Question: I'm trying to build a table with cells that list an array in UILabels. So each cell will have its size and amount of labels determined by the number of objects in that array. However, I'm running into an issue where the content is initially input correctly, but then as the table cells get recycled during the scroll, the content doesn't clear.

Here's my entire implementation. If someone could please give me an explanation as to how I can prevent the labels from being retained during the recycling process I'd really appreciate it. Thank you.
ViewController.h
'''
#import <UIKit/UIKit.h>
@interface ViewController : UIViewController <UITableViewDataSource, UITableViewDelegate> {
UITableView *tableView;
}
@end
'''
ViewController.m
'''
#import "ViewController.h"
#import "CustomCell.h"
@interface ViewController () {
NSArray *myTableArray;
}
@end
@implementation ViewController
- (void)viewDidLoad
{
[super viewDidLoad];
// Set up View
self.view = [[UIView alloc] initWithFrame: [UIScreen mainScreen].applicationFrame];
self.view.backgroundColor = [UIColor whiteColor];
self.view.clipsToBounds = YES;
self.view.autoresizingMask = UIViewAutoresizingFlexibleWidth | UIViewAutoresizingFlexibleHeight;
// Set up Table
CGRect frame = CGRectMake(0, 0, self.view.frame.size.width, self.view.frame.size.height);
tableView = [[UITableView alloc] initWithFrame:frame style:UITableViewStylePlain];
tableView.backgroundColor = [UIColor clearColor];
tableView.autoresizingMask = UIViewAutoresizingFlexibleWidth | UIViewAutoresizingFlexibleHeight;
tableView.dataSource = self;
tableView.delegate = self;
[tableView registerClass:[CustomCell class] forCellReuseIdentifier:@"CustomCell"];
[self.view addSubview:tableView];
//Set up dummy array for cells (in my actual app I'm pulling from Core Data)
NSArray *cell1 = [[NSArray alloc]initWithObjects:@"Some Text", nil];
NSArray *cell2 = [[NSArray alloc]initWithObjects:@"Different", @"Text", nil];
NSArray *cell3 = [[NSArray alloc]initWithObjects:@"Lorem...", nil];
NSArray *cell4 = [[NSArray alloc]initWithObjects:@"Thanks", @"for your", @"help", nil];
NSArray *cell5 = [[NSArray alloc]initWithObjects:@"A bit more", @"text", nil];
NSArray *cell6 = [[NSArray alloc]initWithObjects:@"Bunch of", @"junk text", nil];
NSArray *cell7 = [[NSArray alloc]initWithObjects:@"So long", @"and thanks", @"for all", @"the fish", nil];
NSArray *cell8 = [[NSArray alloc]initWithObjects:@"Ipsum..", nil];
NSArray *cell9 = [[NSArray alloc]initWithObjects:@"Peter Pan", @"killed", @"The Lost Boys", nil];
NSArray *cell10 = [[NSArray alloc]initWithObjects:@"All Dogs", @"Go to Heaven", @"Disney", nil];
myTableArray = [[NSArray alloc]initWithObjects:cell1, cell2, cell3, cell4, cell5, cell6, cell7, cell8, cell9, cell10, nil];
NSLog(@"%@",myTableArray);
}
- (NSInteger)tableView:(UITableView *)tableView numberOfRowsInSection:(NSInteger)section {
return myTableArray.count;
}
- (CGFloat)tableView:(UITableView *)table heightForRowAtIndexPath:(NSIndexPath *)indexPath {
NSArray *arr = [myTableArray objectAtIndex:indexPath.row];
return 60 * arr.count;
}
- (UITableViewCell*)tableView:(UITableView *)table cellForRowAtIndexPath:(NSIndexPath *)indexPath {
static NSString *cellIdentifier = @"CustomCell";
CustomCell *cell = [tableView dequeueReusableCellWithIdentifier:cellIdentifier forIndexPath:indexPath];
if (!cell)
cell = [[CustomCell alloc]initWithStyle:UITableViewCellStyleDefault reuseIdentifier:cellIdentifier];
// Set up the labels
[cell setLabels:myTableArray[indexPath.row]];
return cell;
}
@end
'''
CustomCell.h
'''
#import <UIKit/UIKit.h>
@interface CustomCell : UITableViewCell
- (void)setLabels:(NSArray *)labels;
@end
'''
CustomCell.m
'''
#import "CustomCell.h"
@implementation CustomCell
- (id)initWithStyle:(UITableViewCellStyle)style reuseIdentifier:(NSString *)reuseIdentifier
{
self = [super initWithStyle:style reuseIdentifier:reuseIdentifier];
if (self) {
// Initialization code
}
return self;
}
- (void)setSelected:(BOOL)selected animated:(BOOL)animated
{
[super setSelected:selected animated:animated];
// Configure the view for the selected state
}
- (void)setLabels:(NSArray *)labels {
int labelHeight = 60;
int y = 0;
for (NSString *string in labels) {
UILabel *label = [[UILabel alloc] initWithFrame:CGRectMake(10, y, self.bounds.size.width-20, labelHeight)];
label.text = string;
label.font = [label.font fontWithSize:20];
y += labelHeight;
[self.contentView addSubview:label];
}
}
@end
'''
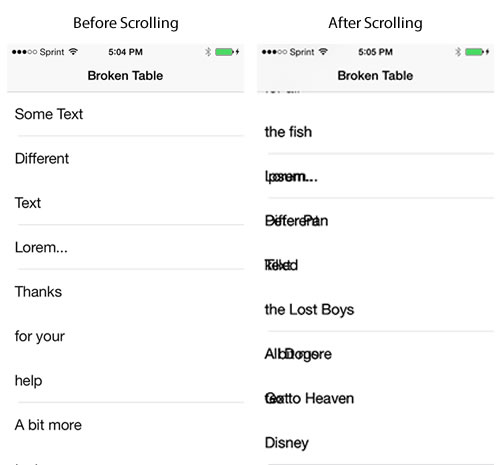
Answer: In your 'CustomCell.m':
'''
- (void)prepareForReuse {
[super prepareForReuse];
for(UIView *subview in [self.contentView subviews]) {
[subview removeFromSuperview];
}
}
'''
'prepareForReuse' is a method called on cells as the table view is dequeuing them for reuse.
I'll assume that you've minimized what you're actually doing to a very simplistic example, because otherwise, as Leo Natan has suggested, you should simply be using the existing labels.